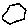
Label: hexagon